Interaction volume radius: 5 \u00c5
Interaction volume height: 15 \u00c5
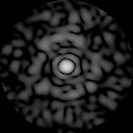
Disorder parameter: 0.8336